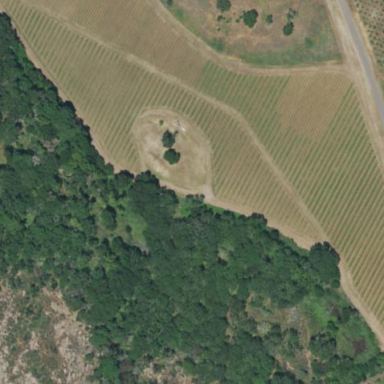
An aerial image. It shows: Vineyard growing grapes.